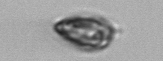
Label: Prorocentrum_triestinum